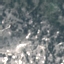
Label: HerbaceousVegetation